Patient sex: M
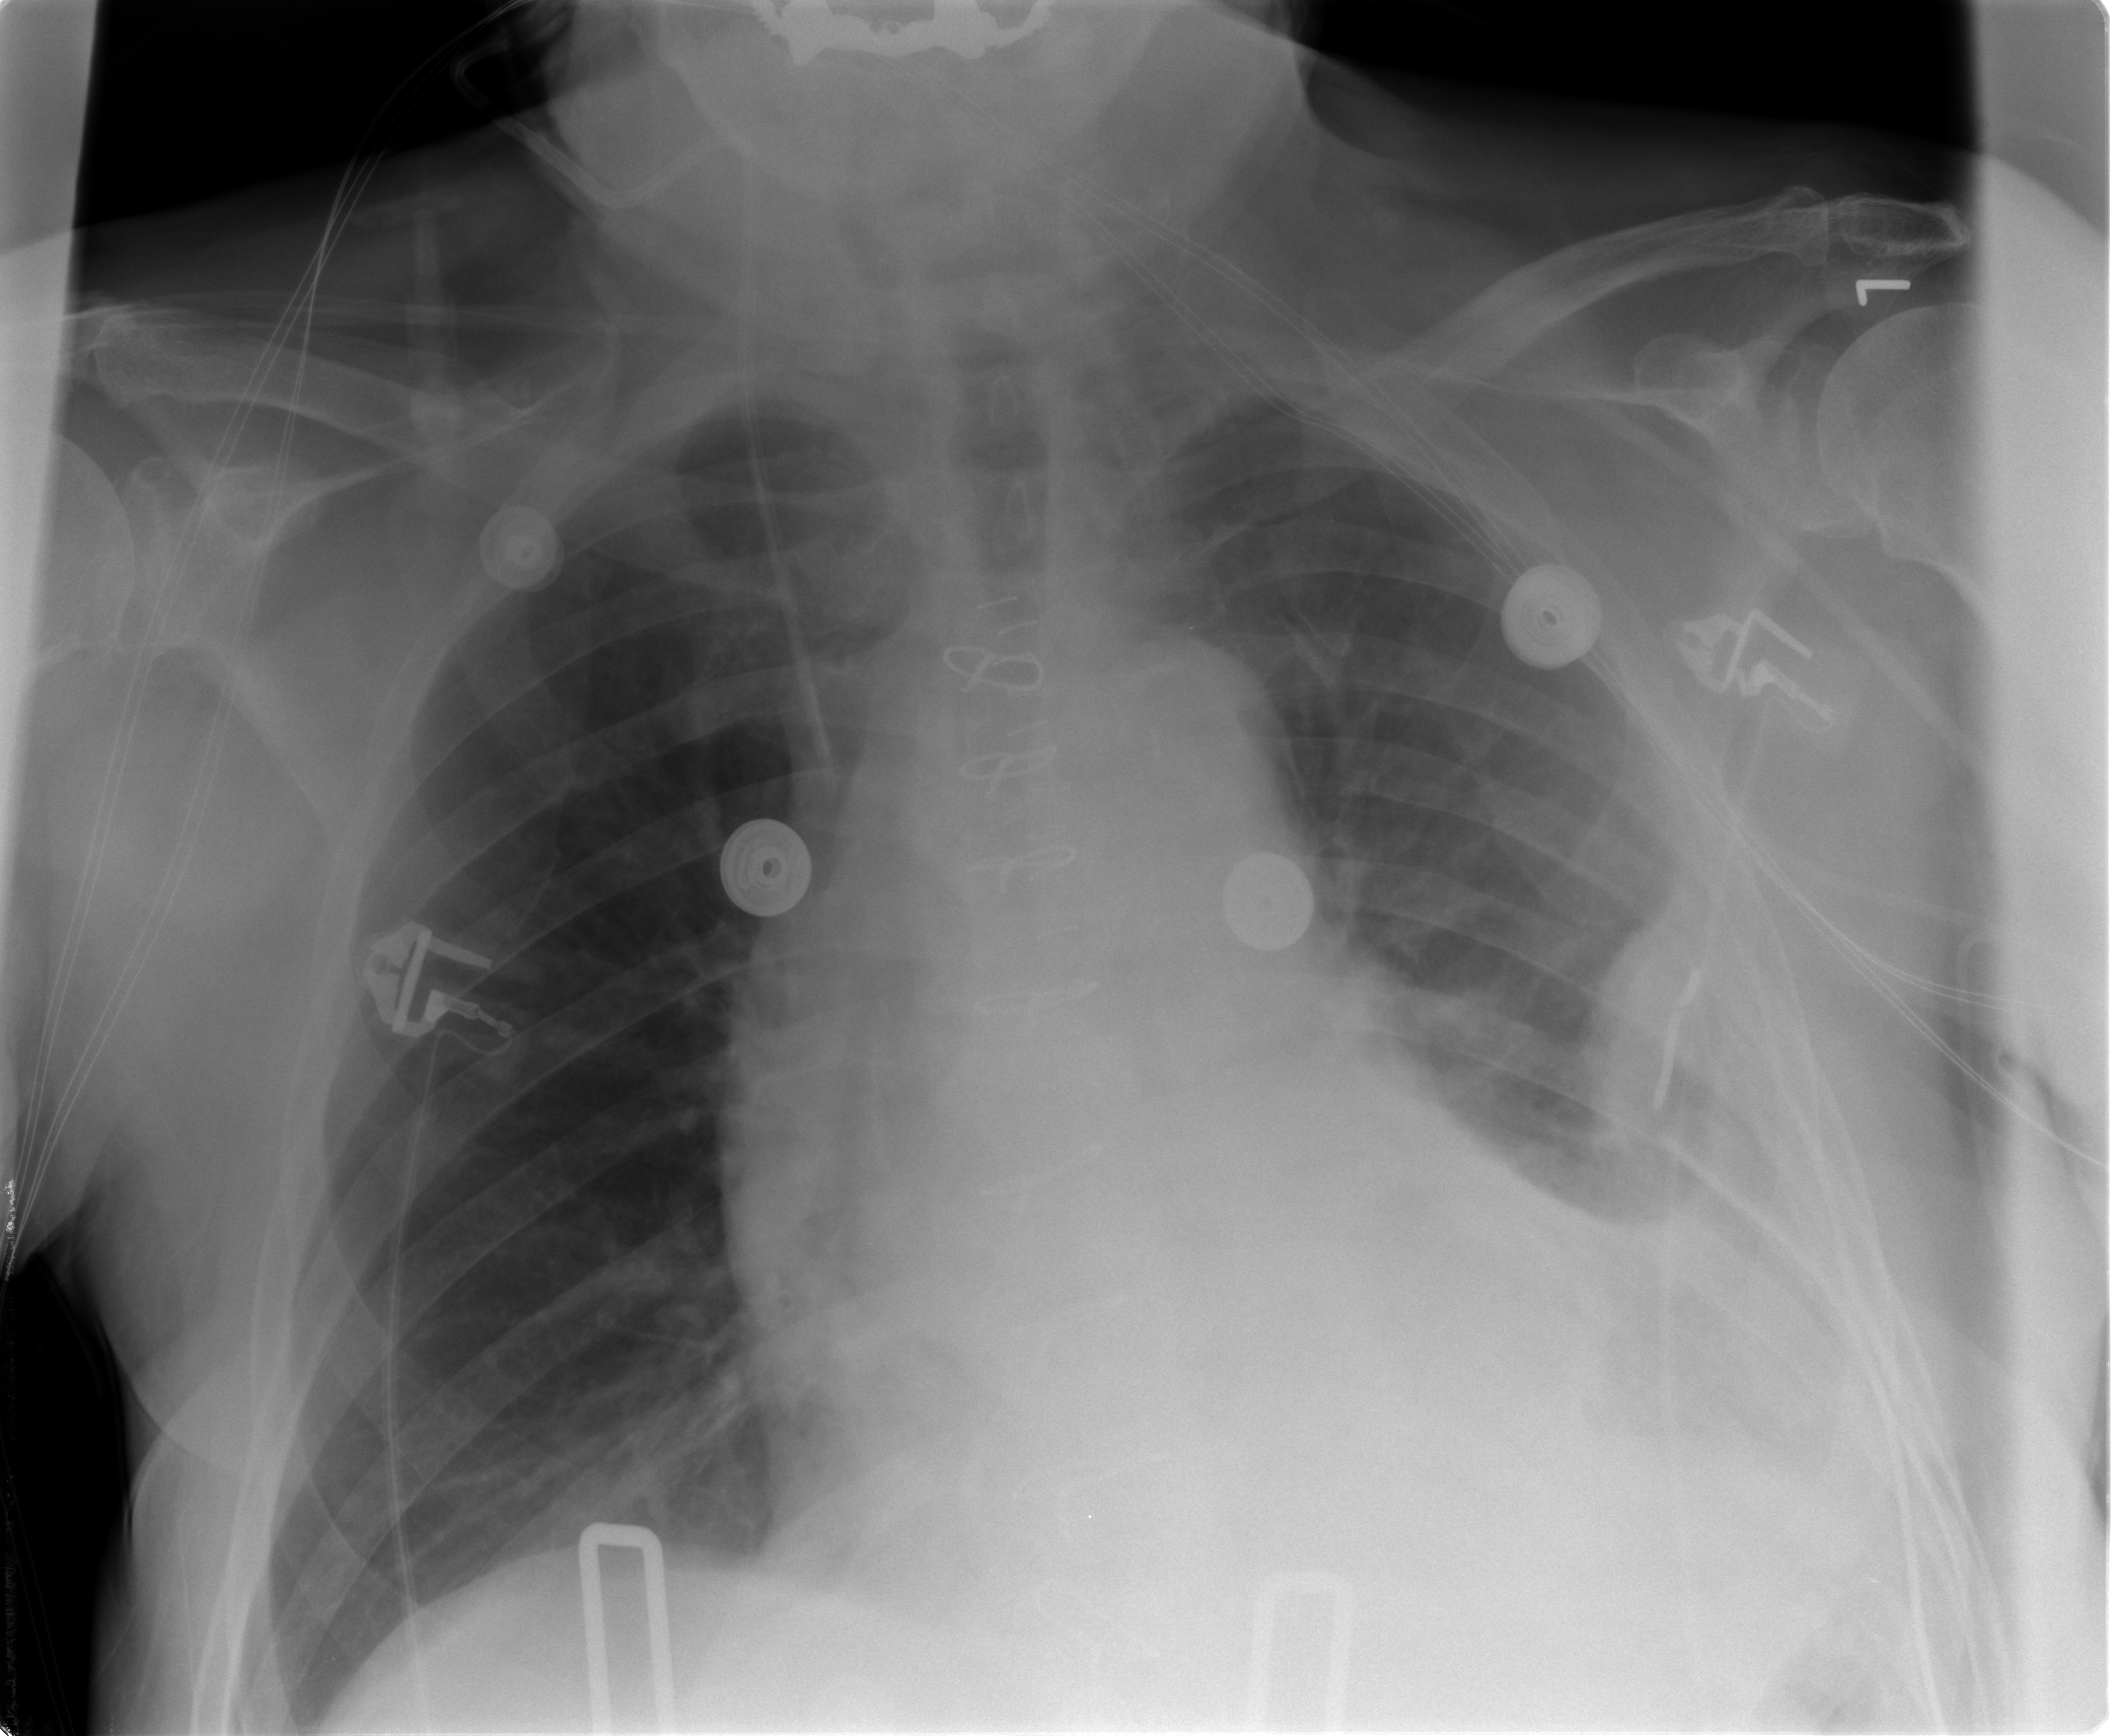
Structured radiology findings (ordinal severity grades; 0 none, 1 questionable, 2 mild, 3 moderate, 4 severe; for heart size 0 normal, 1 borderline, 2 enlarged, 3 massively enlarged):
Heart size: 2
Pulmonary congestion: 0
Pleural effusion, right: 0
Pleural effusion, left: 3
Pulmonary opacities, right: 0
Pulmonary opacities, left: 1
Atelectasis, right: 0
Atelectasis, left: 2